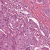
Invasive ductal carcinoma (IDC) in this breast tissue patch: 1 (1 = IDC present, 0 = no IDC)